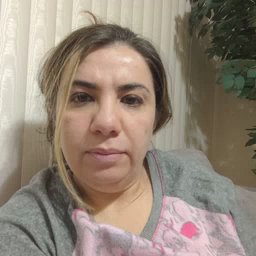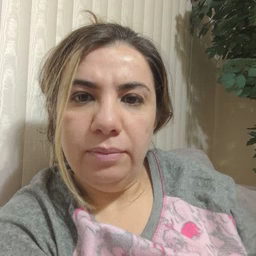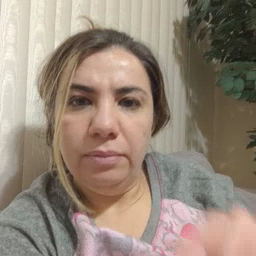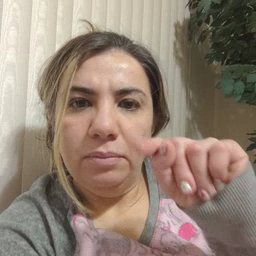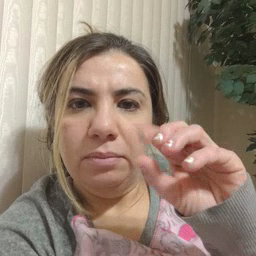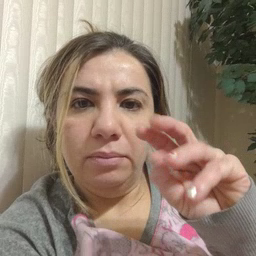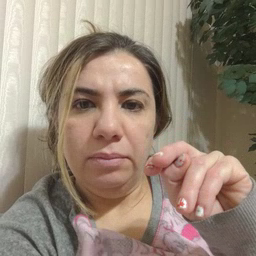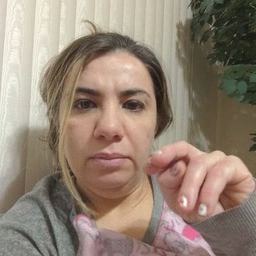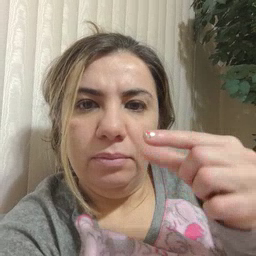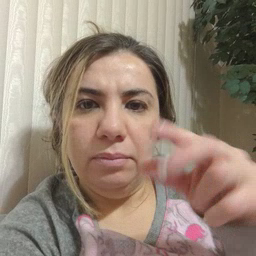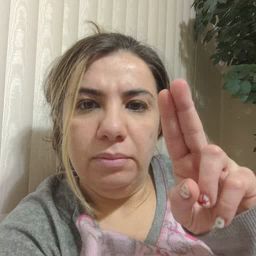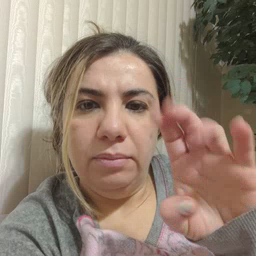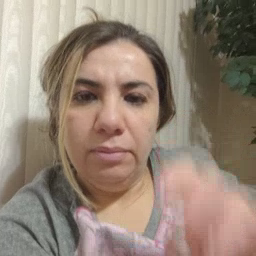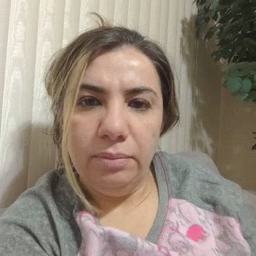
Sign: tongue